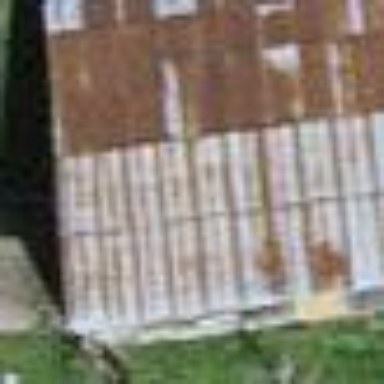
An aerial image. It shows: Shed.